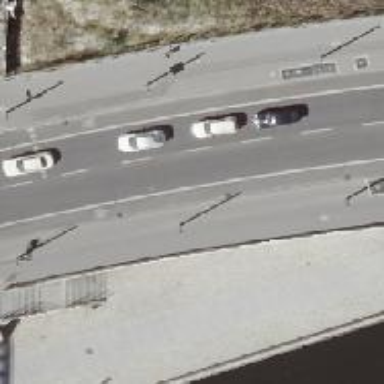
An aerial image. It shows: Asphalt tertiary road with separate sidewalks on both sides. There are exclusive cycle lanes on both sides. No stopping is allowed for parking on both sides.